Question: I added and deploy mapped folder with .js file but all the time I get error.

Using URL:
<URL>
<URL>
Error:
Cannot make a cache safe URL for " emplate\layoutsnkietaspwp\gridrowvisible.js" , file not found. Please verify that the file exists under the layouts directory.
Do you know why I get this error?
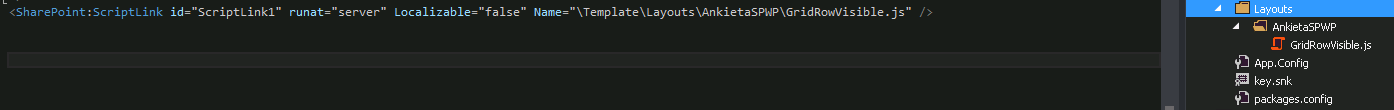
Answer: In SharePoint 2013 the 'layouts' folder now has a /15/ node.
Where in SharePoint 2010 your path might have been
> /_layouts/jquery.js
In SharePoint 2013 it would now be:
> /_layouts/15/jquery.js